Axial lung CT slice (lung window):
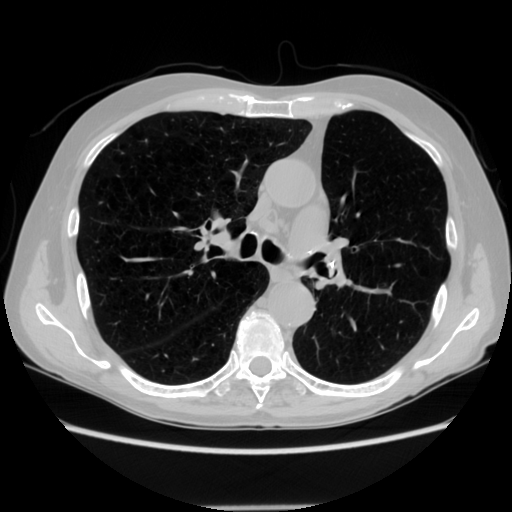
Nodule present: no